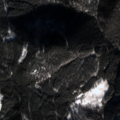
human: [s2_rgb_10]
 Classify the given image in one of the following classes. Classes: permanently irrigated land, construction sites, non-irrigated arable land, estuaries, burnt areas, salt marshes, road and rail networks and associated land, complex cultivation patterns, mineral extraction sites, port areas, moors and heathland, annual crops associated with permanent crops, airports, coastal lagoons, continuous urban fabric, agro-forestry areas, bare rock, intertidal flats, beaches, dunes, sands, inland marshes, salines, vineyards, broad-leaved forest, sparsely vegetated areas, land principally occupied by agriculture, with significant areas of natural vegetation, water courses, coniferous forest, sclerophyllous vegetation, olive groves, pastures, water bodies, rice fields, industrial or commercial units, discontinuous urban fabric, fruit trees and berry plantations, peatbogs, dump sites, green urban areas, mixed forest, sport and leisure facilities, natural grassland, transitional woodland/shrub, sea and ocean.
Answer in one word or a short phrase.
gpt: coniferous forest